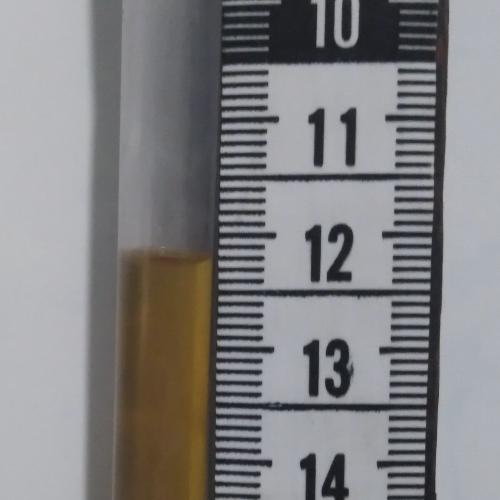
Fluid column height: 12.2 cm